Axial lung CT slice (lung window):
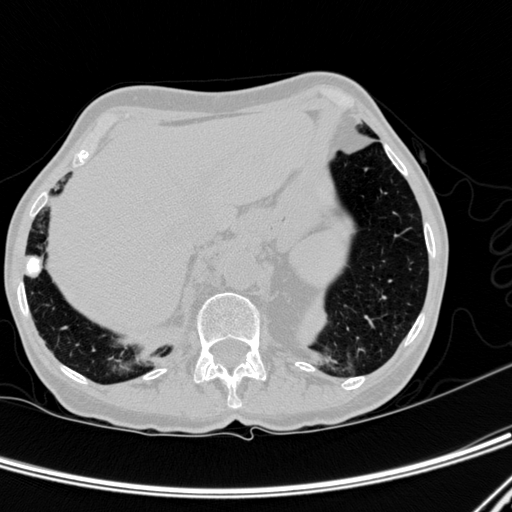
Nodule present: yes
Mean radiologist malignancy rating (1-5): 1.75